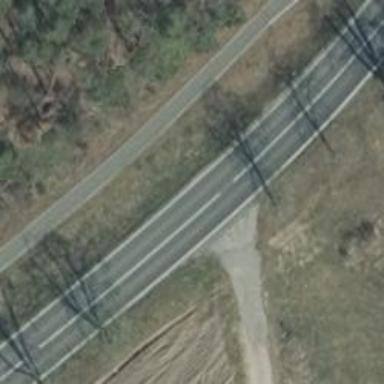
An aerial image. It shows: Secondary road with asphalt surface.